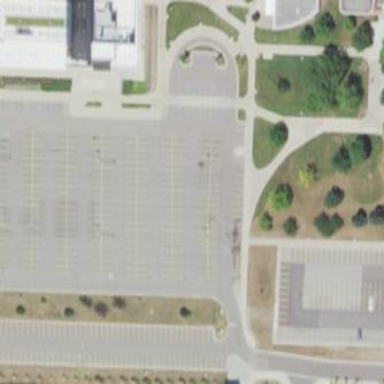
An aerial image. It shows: Parking area with surface.